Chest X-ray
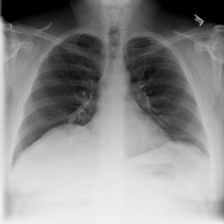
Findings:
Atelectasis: negative
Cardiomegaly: negative
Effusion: negative
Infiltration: negative
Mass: negative
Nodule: negative
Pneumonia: negative
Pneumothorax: negative
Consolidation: negative
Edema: negative
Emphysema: negative
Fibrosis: negative
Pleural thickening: negative
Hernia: negative